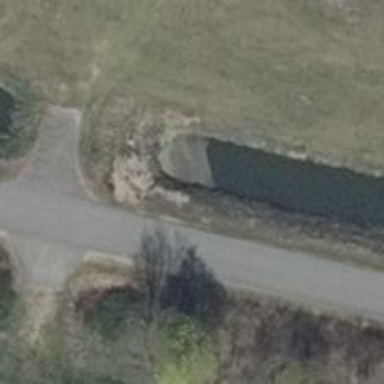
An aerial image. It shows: Culvert tunnel.